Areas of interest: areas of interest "Park and greenspace"
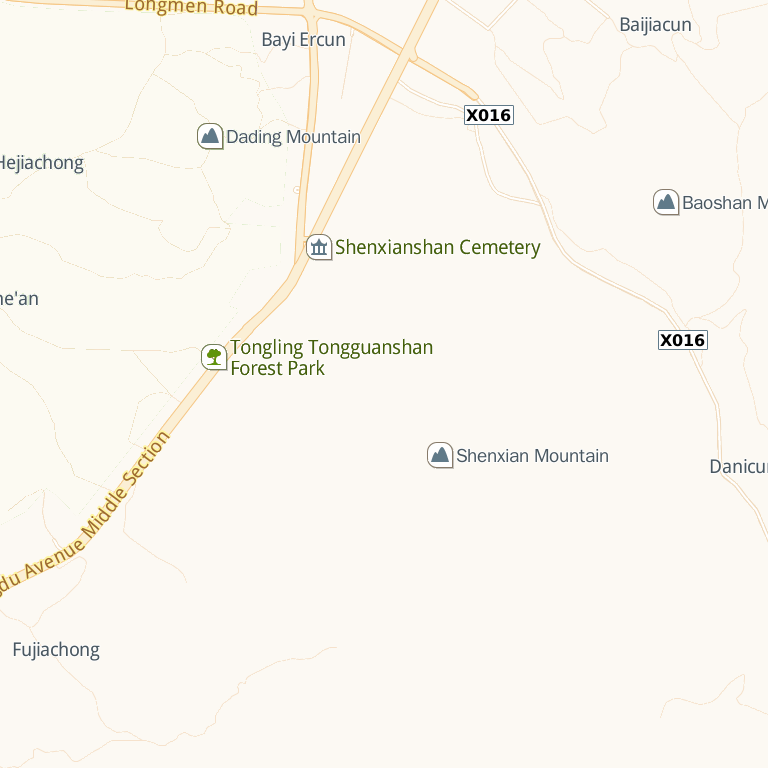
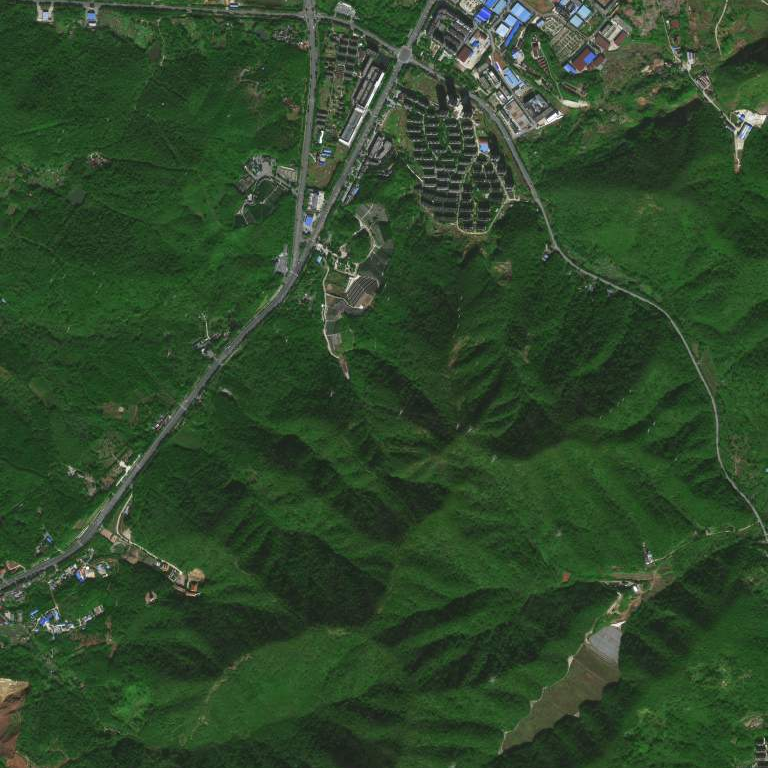